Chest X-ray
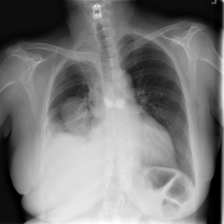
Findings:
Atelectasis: negative
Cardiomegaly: negative
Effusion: positive
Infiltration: positive
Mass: positive
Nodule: negative
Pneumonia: negative
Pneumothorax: negative
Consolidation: negative
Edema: negative
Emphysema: negative
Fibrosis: negative
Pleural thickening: negative
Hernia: negative